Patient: sex M, age 48
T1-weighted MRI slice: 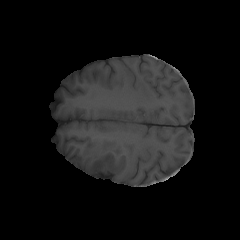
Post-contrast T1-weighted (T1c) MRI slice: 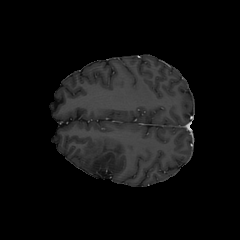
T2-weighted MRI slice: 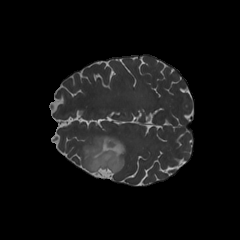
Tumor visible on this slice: yes
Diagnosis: Astrocytoma, IDH-mutant
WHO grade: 3